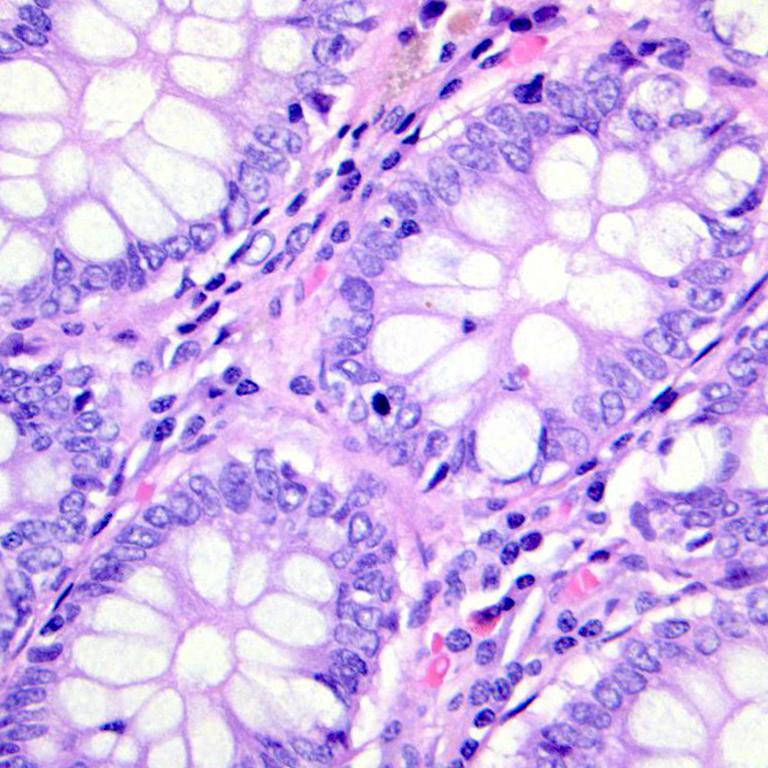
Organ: colon
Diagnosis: benign